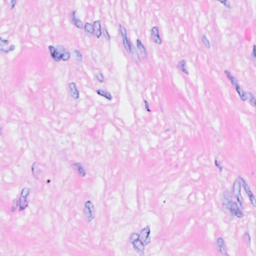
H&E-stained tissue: Breast